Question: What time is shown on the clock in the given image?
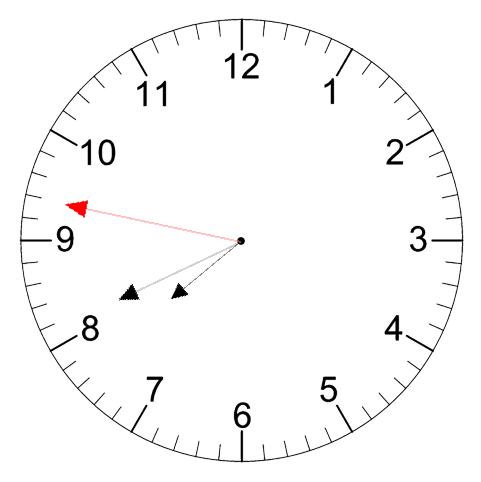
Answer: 07:40:47